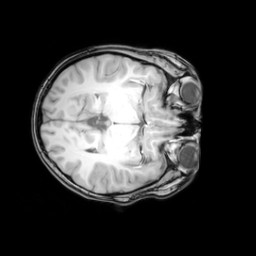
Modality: T1w
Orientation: axial
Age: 20
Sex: female
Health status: healthy
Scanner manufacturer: philips
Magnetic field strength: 3 T
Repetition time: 0.012 s
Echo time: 0.0037 s